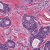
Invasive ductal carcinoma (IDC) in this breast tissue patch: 1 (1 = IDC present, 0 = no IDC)